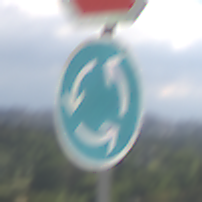
Verkehrszeichen: Kreisverkehr
Zusatzzeichen oben: Stop
Umgebung: Outdoor, Nature
Tageszeit: MorningAfternoon
Wetter: PartlyCloudy
Licht: Natural
Jahreszeit: NotSpecified
Kontrast: HighContrast